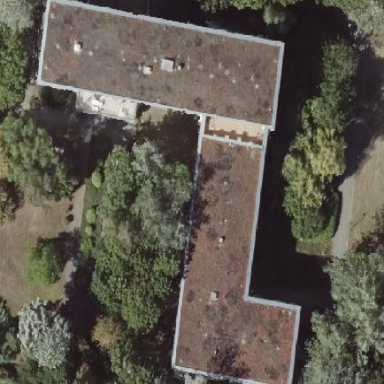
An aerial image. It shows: Building part with flat roof.